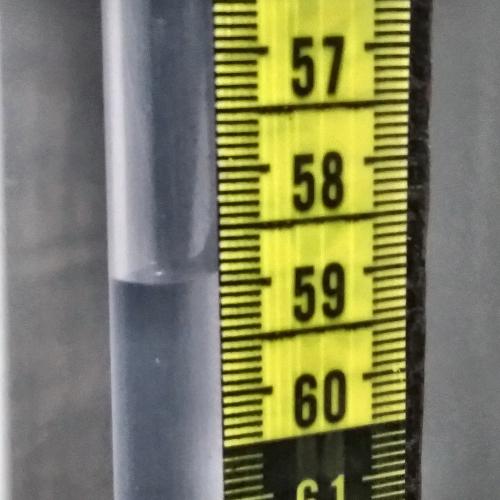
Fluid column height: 58.9 cm